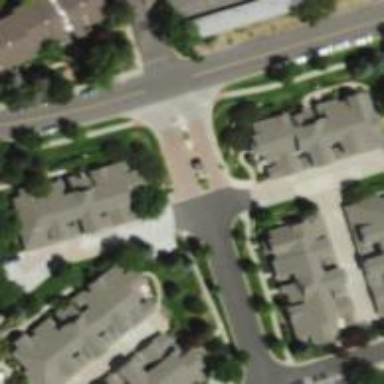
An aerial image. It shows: Living street.